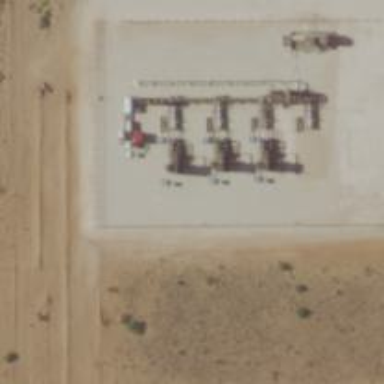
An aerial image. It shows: Petroleum well.